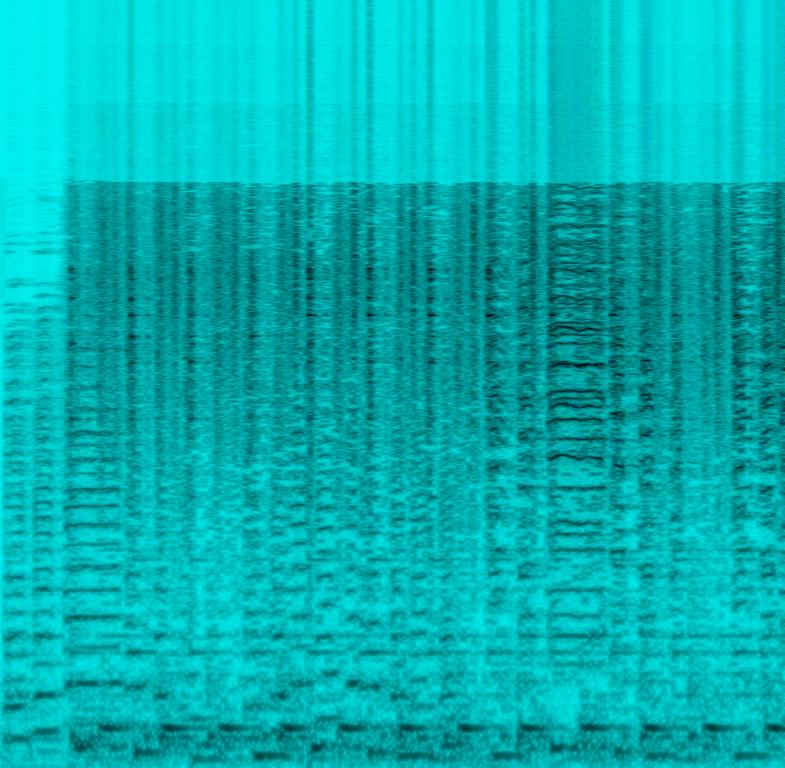
The song is an instrumental. The tempo is medium with a brass band playing, trumpets blaring, tubas and trombones playing percussively, Latin percussions playing along with drum hits. The song is lively and exciting. The song is a brass band marching with a poor audio quality.